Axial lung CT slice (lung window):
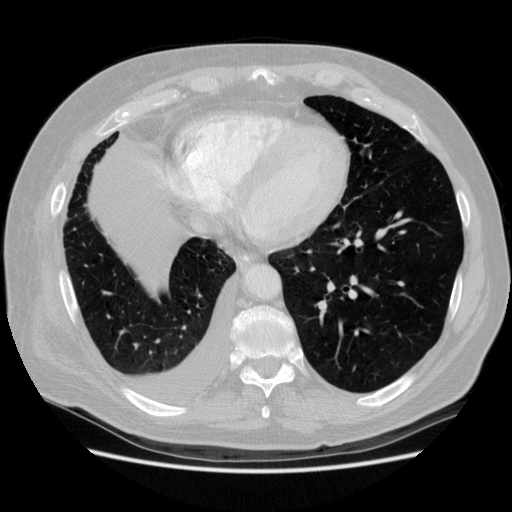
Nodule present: no